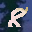
Label: 8